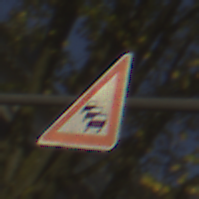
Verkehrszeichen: Stau
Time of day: SunriseSunset
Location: Outdoor (Urban)
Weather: PartlyCloudy
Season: Autumn
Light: Natural